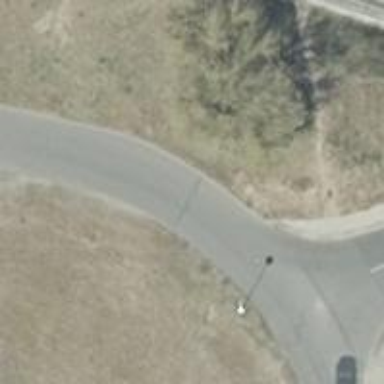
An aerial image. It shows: Unclassified road with asphalt surface.